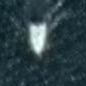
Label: civil